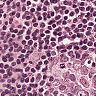
Metastatic tissue present: no